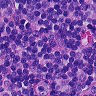
Metastatic tissue present: no